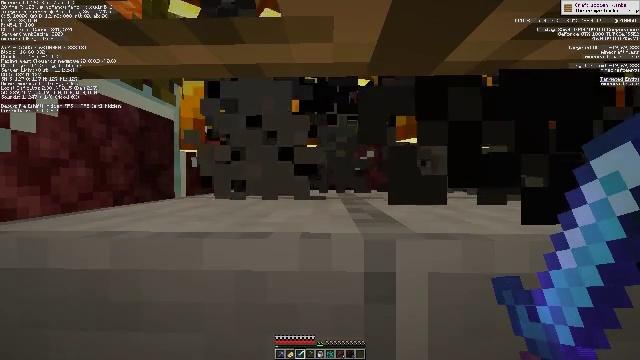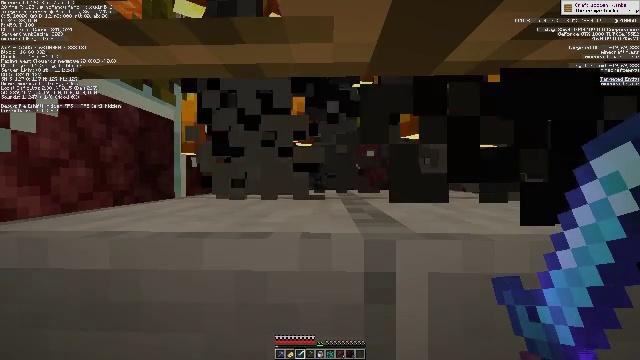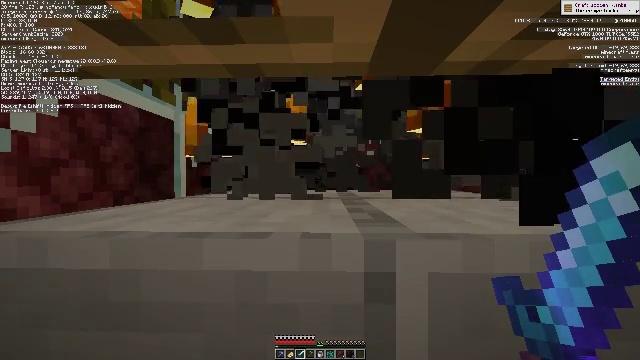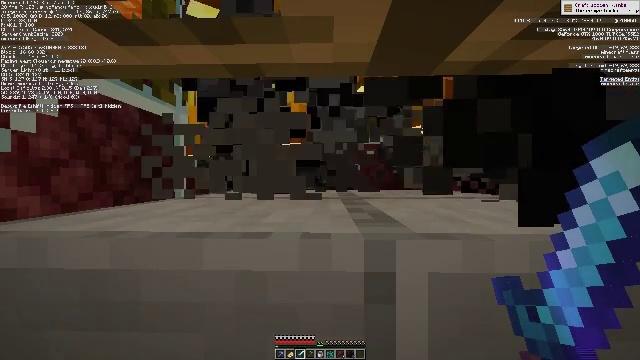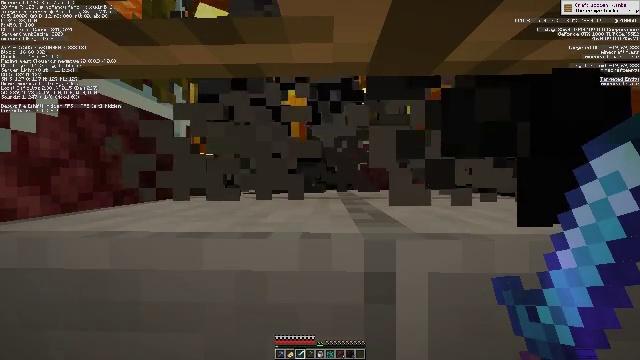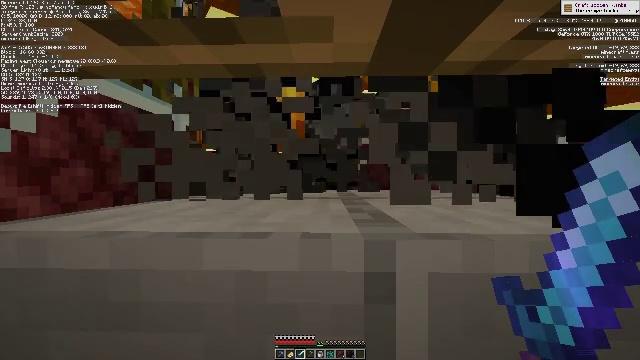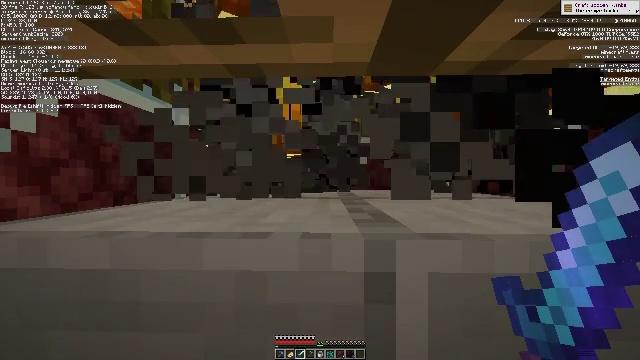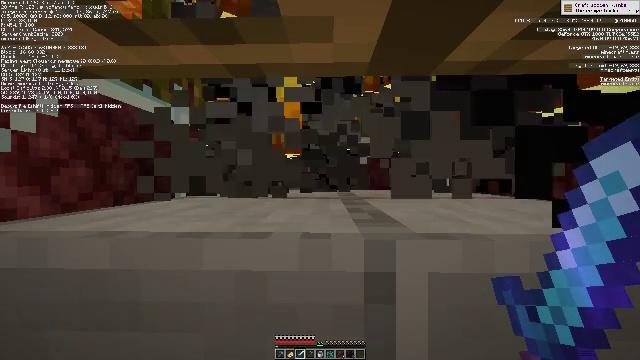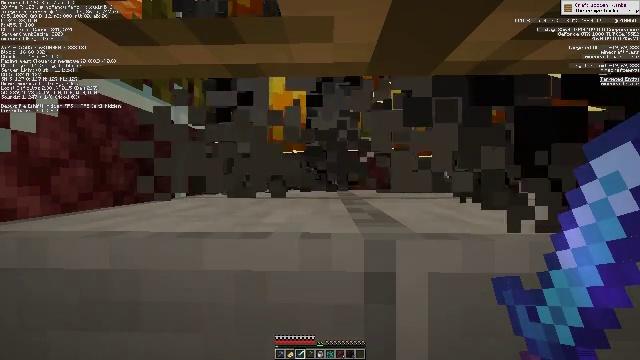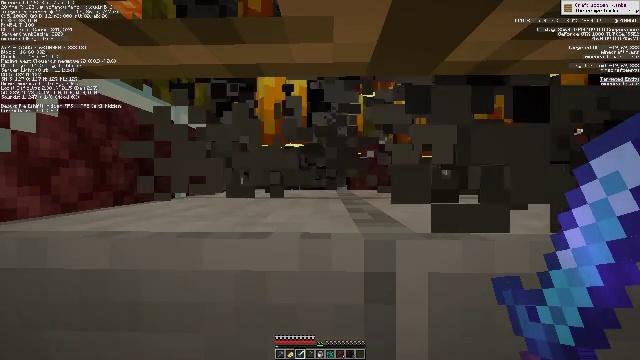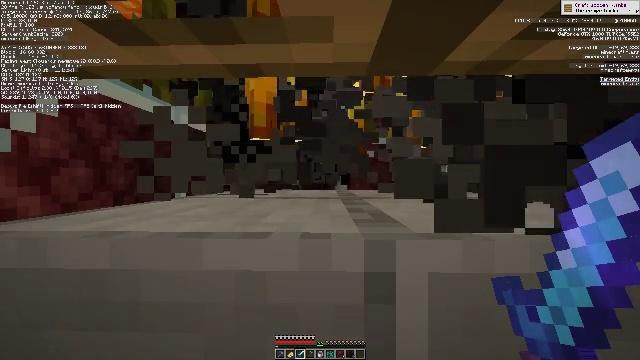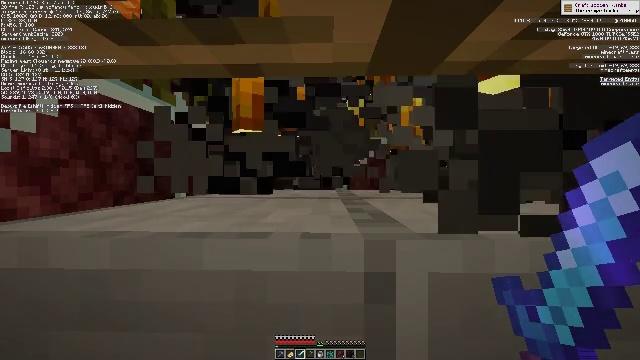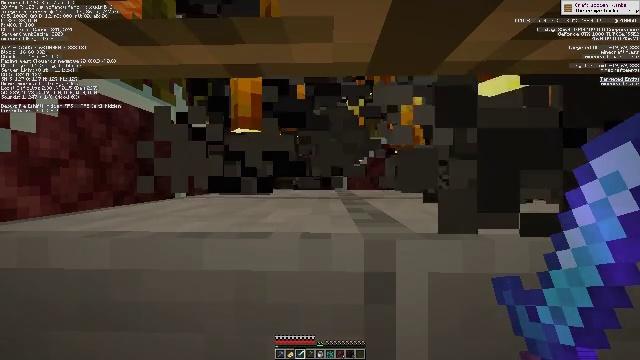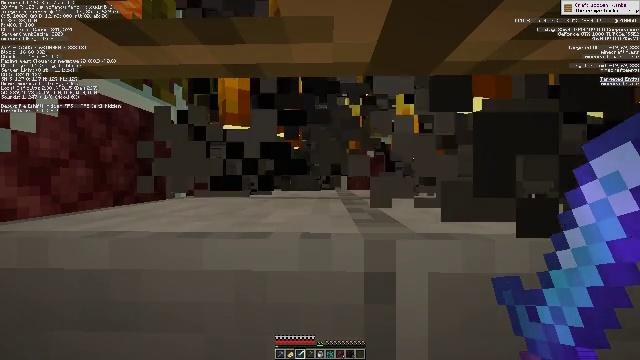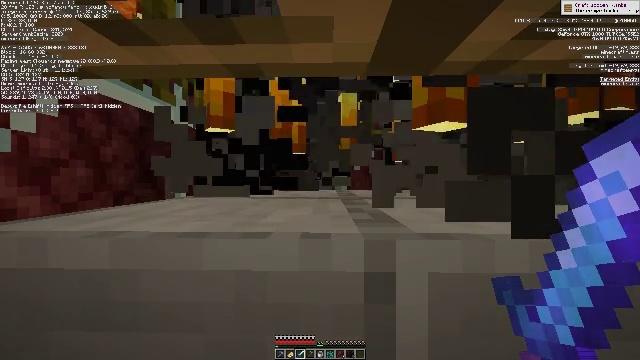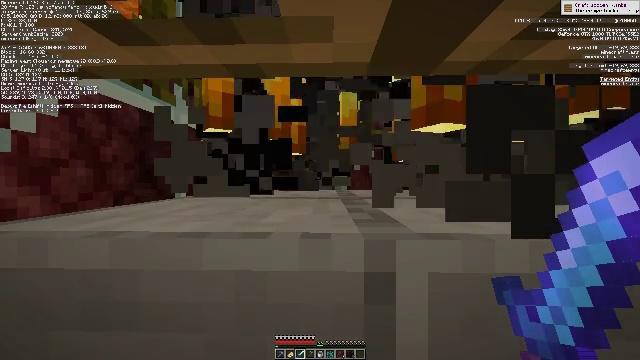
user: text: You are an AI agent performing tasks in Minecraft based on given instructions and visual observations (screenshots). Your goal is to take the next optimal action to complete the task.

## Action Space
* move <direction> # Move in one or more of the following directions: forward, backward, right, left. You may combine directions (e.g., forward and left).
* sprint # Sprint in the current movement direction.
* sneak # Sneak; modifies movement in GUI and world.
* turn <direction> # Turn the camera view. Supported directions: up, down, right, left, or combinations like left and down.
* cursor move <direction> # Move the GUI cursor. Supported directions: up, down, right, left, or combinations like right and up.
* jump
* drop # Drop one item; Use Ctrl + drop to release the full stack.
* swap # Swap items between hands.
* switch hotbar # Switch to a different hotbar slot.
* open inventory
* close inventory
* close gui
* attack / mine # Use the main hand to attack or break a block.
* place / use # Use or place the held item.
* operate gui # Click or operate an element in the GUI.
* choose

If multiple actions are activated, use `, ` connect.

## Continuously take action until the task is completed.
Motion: motion action
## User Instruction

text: Hunt a blaze.
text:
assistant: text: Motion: no_op
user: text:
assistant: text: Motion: no_op
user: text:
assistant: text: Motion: no_op
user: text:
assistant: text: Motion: no_op
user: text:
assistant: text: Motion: no_op
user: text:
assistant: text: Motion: no_op
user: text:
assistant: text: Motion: no_op
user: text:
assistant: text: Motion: no_op
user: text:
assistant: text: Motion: no_op
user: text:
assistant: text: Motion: no_op
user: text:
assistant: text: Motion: no_op
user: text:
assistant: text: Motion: no_op
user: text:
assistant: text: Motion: no_op
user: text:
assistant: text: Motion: no_op
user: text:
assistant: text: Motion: no_op
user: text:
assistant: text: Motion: no_op
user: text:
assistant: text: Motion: no_op
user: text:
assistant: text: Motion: no_op
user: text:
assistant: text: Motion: no_op
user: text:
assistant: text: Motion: no_op
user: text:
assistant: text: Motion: no_op
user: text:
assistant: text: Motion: no_op
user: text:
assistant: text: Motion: no_op
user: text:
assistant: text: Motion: no_op
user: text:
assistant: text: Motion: no_op
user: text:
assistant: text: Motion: no_op
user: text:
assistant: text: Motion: no_op
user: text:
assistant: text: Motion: no_op
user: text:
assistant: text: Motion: no_op
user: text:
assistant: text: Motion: no_op